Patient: sex M, age 51
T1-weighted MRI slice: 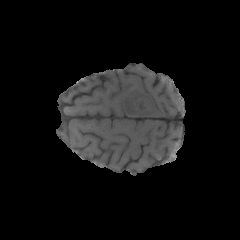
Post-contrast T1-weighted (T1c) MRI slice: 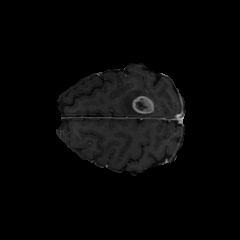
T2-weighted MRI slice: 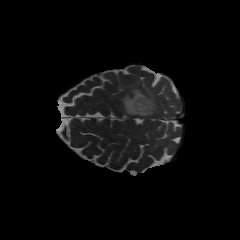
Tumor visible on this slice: yes
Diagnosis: Glioblastoma, IDH-wildtype
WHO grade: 4